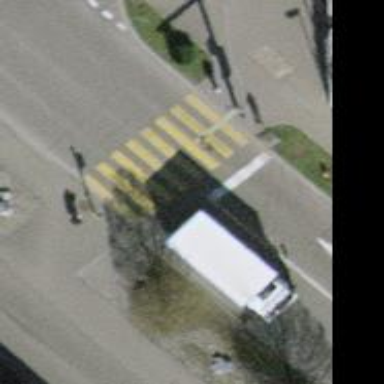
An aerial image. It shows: Road crossing with traffic signals.